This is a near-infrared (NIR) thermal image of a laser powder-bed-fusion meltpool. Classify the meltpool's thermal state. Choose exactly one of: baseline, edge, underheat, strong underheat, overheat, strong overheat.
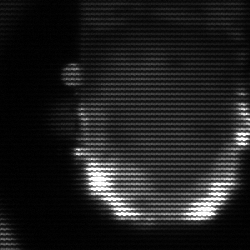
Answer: baseline